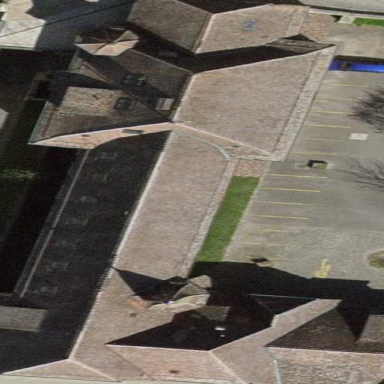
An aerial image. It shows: Military barracks building.